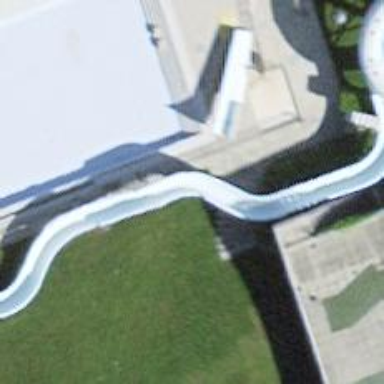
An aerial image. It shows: Water slide attraction.